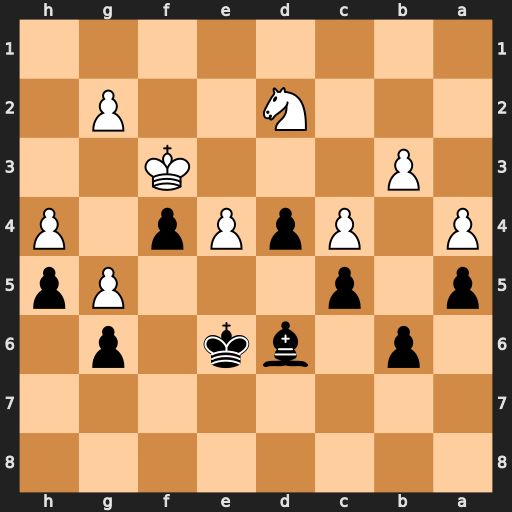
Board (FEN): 8/8/1p1bk1p1/p1p3Pp/P1PpPp1P/1P3K2/3N2P1/8
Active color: b
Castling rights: -
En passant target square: -
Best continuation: d3 Kf2 Ke5